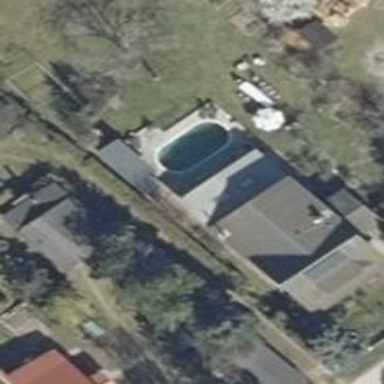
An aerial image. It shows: Swimming pool located in leisure land.